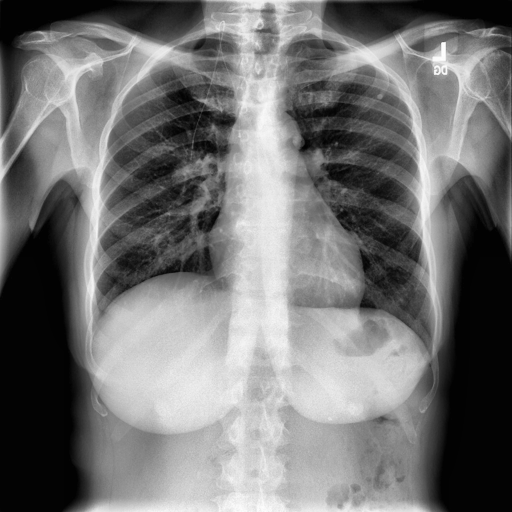
Finding: NORMAL